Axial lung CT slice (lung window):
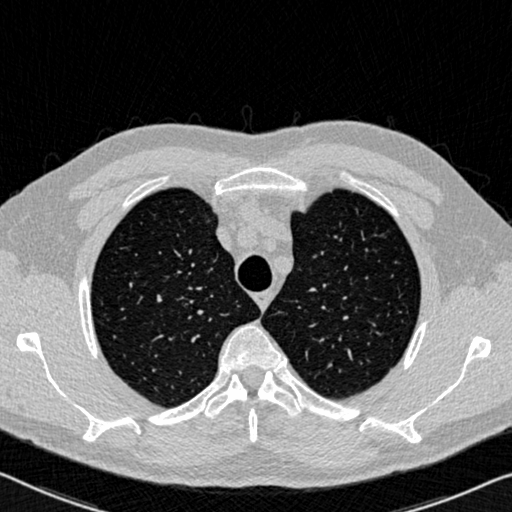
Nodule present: no